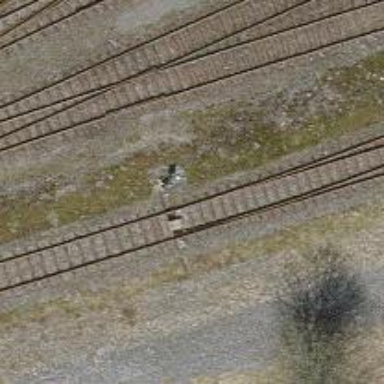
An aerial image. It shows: Railway switch.